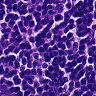
Metastatic tissue present: no